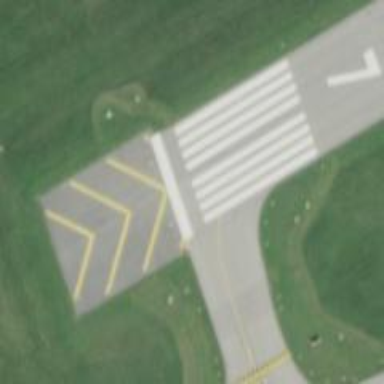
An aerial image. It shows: Runway surface made of asphalt at airport.